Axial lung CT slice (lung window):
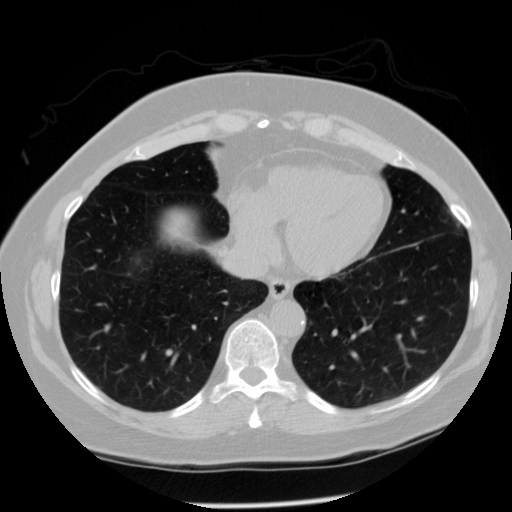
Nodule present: no